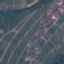
Land use / land cover: PermanentCrop